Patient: sex M, age 78
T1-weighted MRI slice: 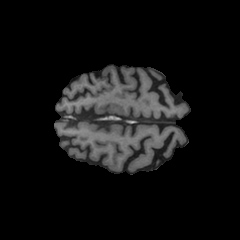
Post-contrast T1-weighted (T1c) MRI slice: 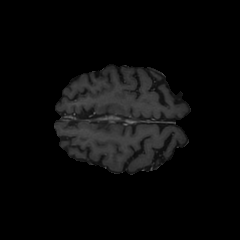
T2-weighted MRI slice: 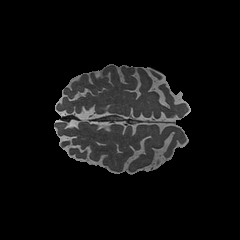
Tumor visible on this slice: no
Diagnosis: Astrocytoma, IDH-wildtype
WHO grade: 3